Interaction volume radius: 5 \u00c5
Interaction volume height: 20 \u00c5
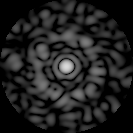
Disorder parameter: 0.7638